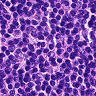
Metastatic tissue present: no